Aerial crown-view tile of a tropical tree (Barro Colorado Island, Panama), acquired 20250217:
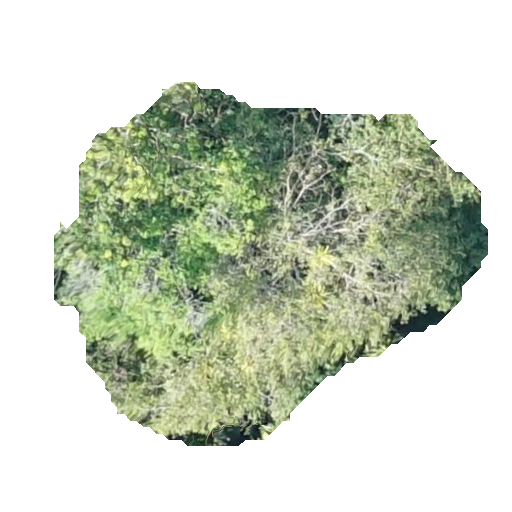
Species: Hura crepitans
GBIF accepted scientific name: Hura crepitans
Crown area: 160.31 m²